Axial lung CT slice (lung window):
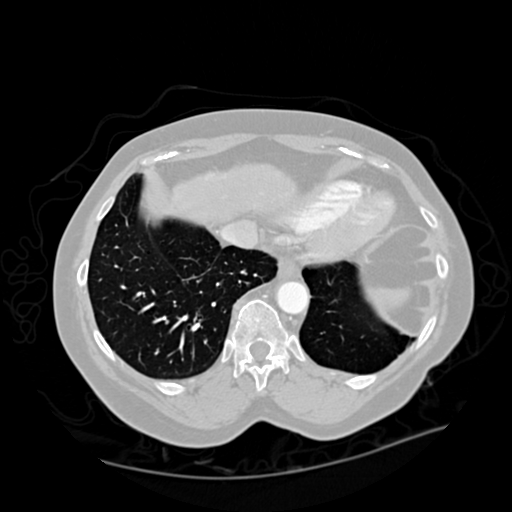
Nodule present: no